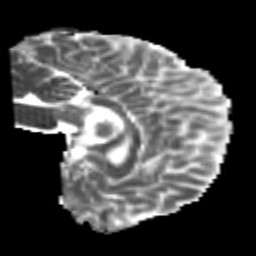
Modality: MD
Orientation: sagittal
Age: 24
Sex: male
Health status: healthy
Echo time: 0.074 s